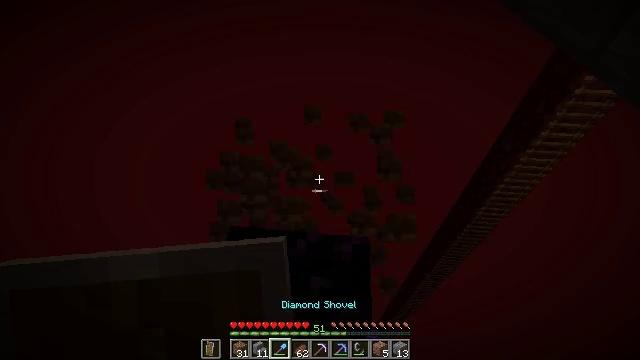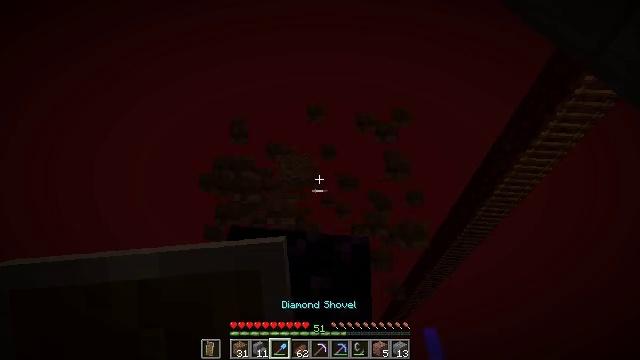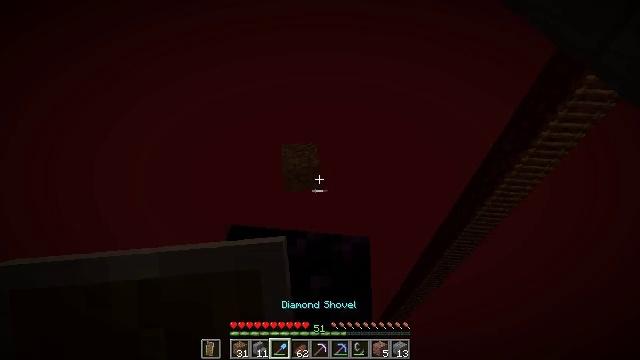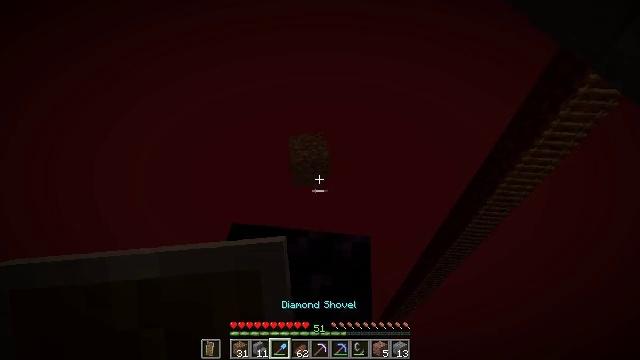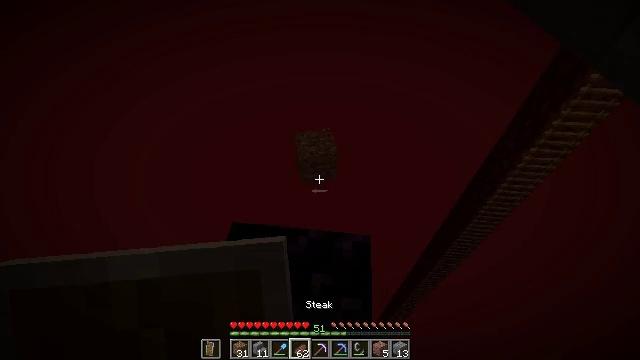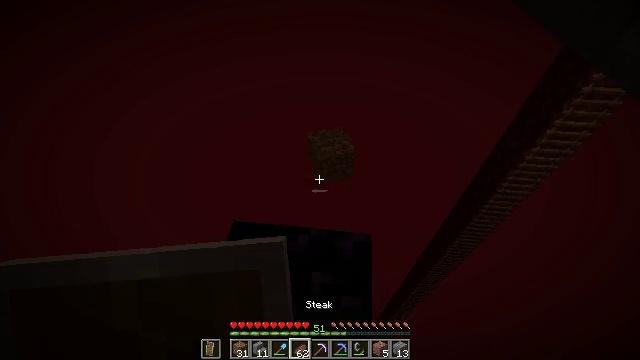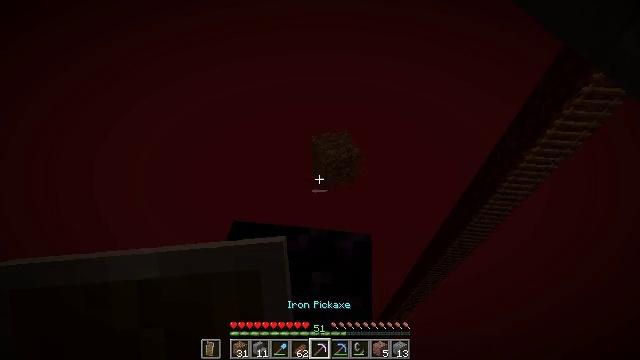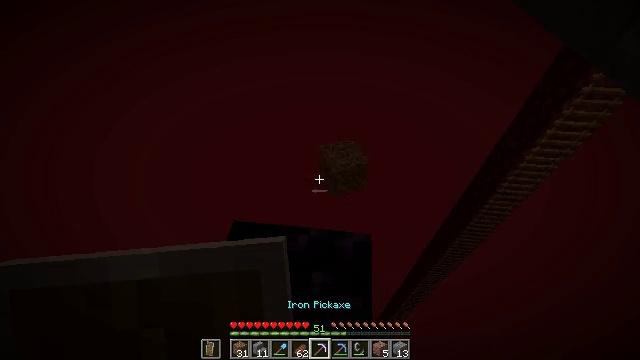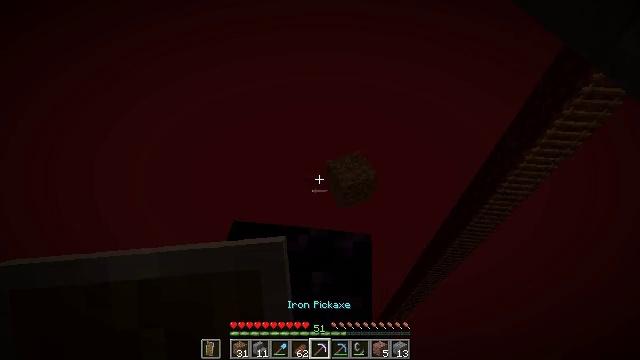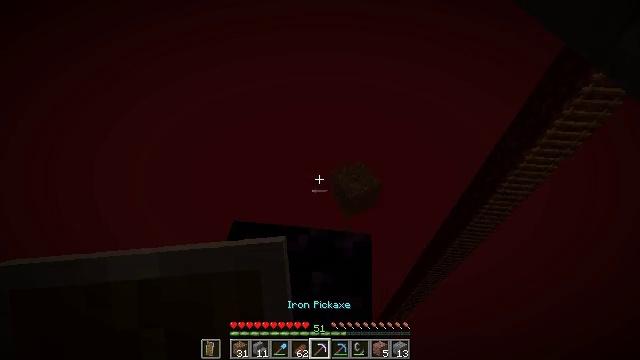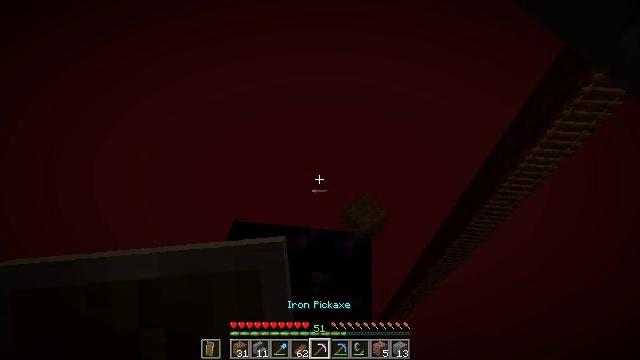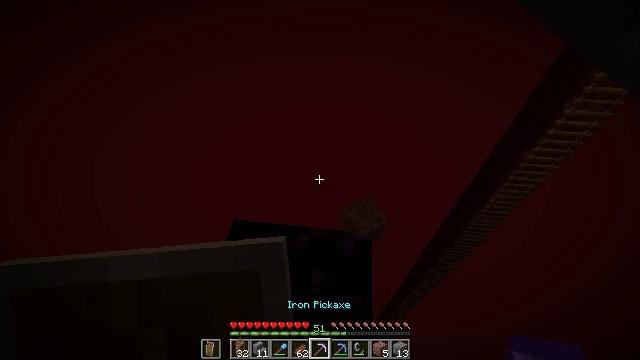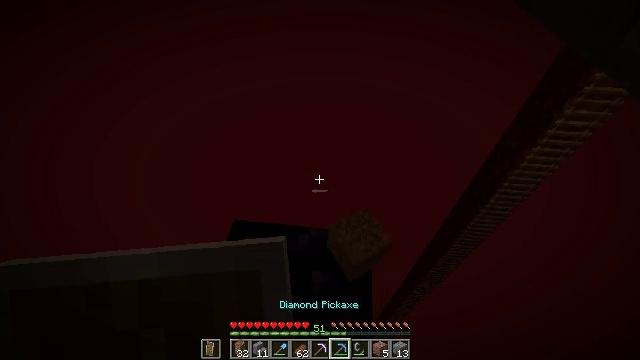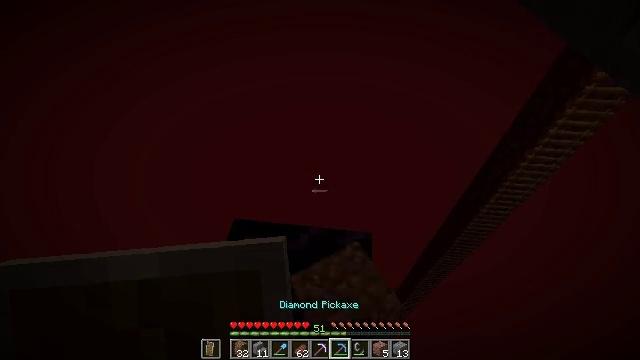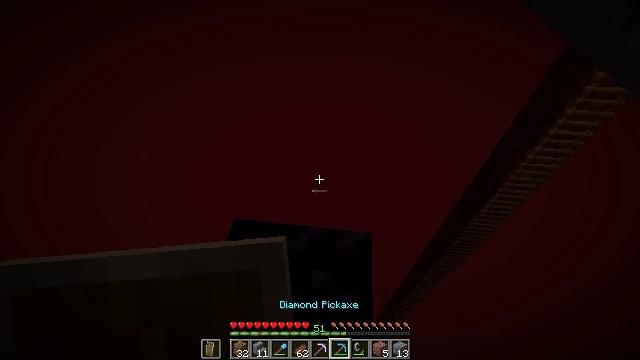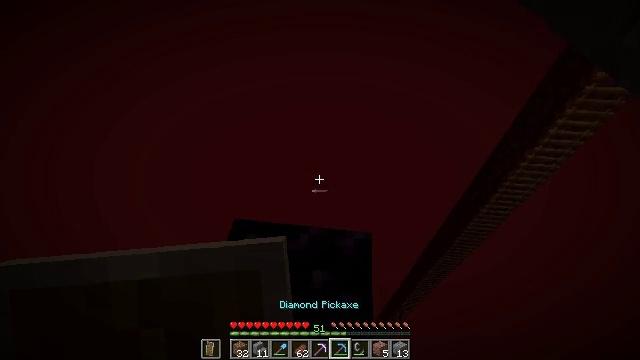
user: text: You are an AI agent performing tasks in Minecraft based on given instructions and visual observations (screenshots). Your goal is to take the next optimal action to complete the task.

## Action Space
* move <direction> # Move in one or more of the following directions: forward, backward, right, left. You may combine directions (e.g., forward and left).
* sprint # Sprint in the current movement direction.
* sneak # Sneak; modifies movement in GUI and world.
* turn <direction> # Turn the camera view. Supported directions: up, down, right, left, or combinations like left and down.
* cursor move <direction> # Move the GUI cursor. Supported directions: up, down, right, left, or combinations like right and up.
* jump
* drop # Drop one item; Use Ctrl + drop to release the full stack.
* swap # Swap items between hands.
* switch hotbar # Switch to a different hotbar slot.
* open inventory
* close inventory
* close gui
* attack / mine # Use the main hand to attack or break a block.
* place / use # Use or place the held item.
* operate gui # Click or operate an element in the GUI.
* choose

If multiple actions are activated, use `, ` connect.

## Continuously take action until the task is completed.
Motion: motion action
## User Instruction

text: Mine the tough obsidian.
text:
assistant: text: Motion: no_op
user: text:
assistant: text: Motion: no_op
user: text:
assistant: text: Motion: no_op
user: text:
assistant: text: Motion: no_op
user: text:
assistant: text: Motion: no_op
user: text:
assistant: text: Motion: no_op
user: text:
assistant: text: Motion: no_op
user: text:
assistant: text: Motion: no_op
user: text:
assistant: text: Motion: no_op
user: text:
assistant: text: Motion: no_op
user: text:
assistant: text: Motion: no_op
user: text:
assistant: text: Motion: no_op
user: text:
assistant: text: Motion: no_op
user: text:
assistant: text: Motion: no_op
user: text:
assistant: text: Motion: no_op
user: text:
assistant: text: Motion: no_op
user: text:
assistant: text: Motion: turn left and down
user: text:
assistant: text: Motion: turn left and down
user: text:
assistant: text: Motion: turn left and down
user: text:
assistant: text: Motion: turn left and down, attack / mine
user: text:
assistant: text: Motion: turn left and down, attack / mine
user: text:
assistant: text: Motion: turn down, attack / mine
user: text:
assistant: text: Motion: attack / mine
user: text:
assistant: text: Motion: attack / mine
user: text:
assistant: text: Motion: attack / mine
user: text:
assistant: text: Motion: attack / mine
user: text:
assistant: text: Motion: attack / mine
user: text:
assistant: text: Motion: attack / mine
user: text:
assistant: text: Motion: attack / mine
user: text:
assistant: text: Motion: attack / mine